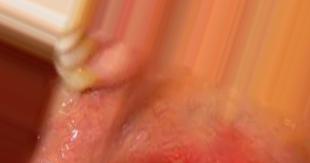
Condition: Mouth Ulcer